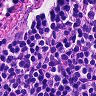
Metastatic tissue present: no